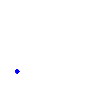
Particle: pion